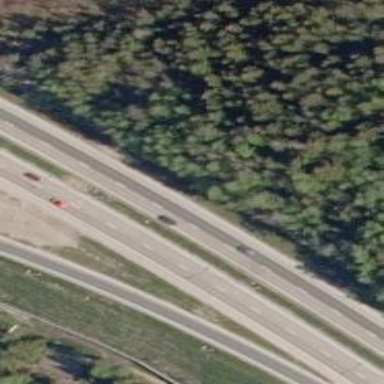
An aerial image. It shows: Asphalt motorway.